Interaction volume radius: 5 \u00c5
Interaction volume height: 35 \u00c5
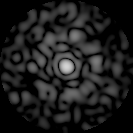
Disorder parameter: 0.8377